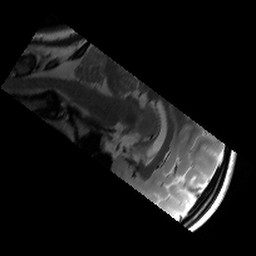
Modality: T2w
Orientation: sagittal
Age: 19
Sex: female
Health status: healthy
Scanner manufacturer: siemens
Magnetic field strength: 3 T
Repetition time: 6 s
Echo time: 0.064 s